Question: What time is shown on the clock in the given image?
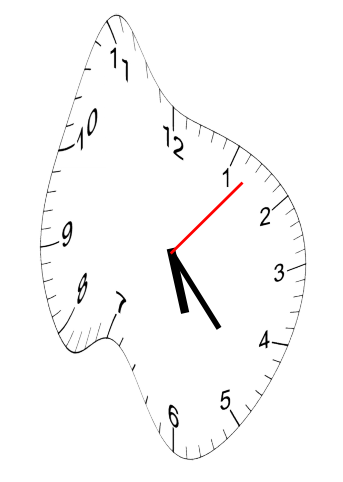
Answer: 05:23:07